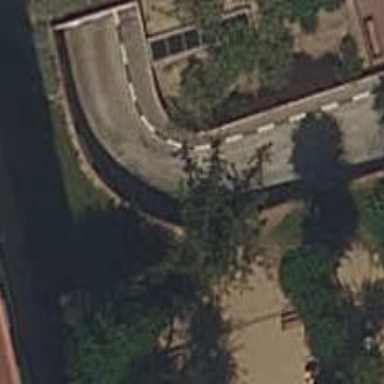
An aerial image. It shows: Retaining wall.